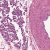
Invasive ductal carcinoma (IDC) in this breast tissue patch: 0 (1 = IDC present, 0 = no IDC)